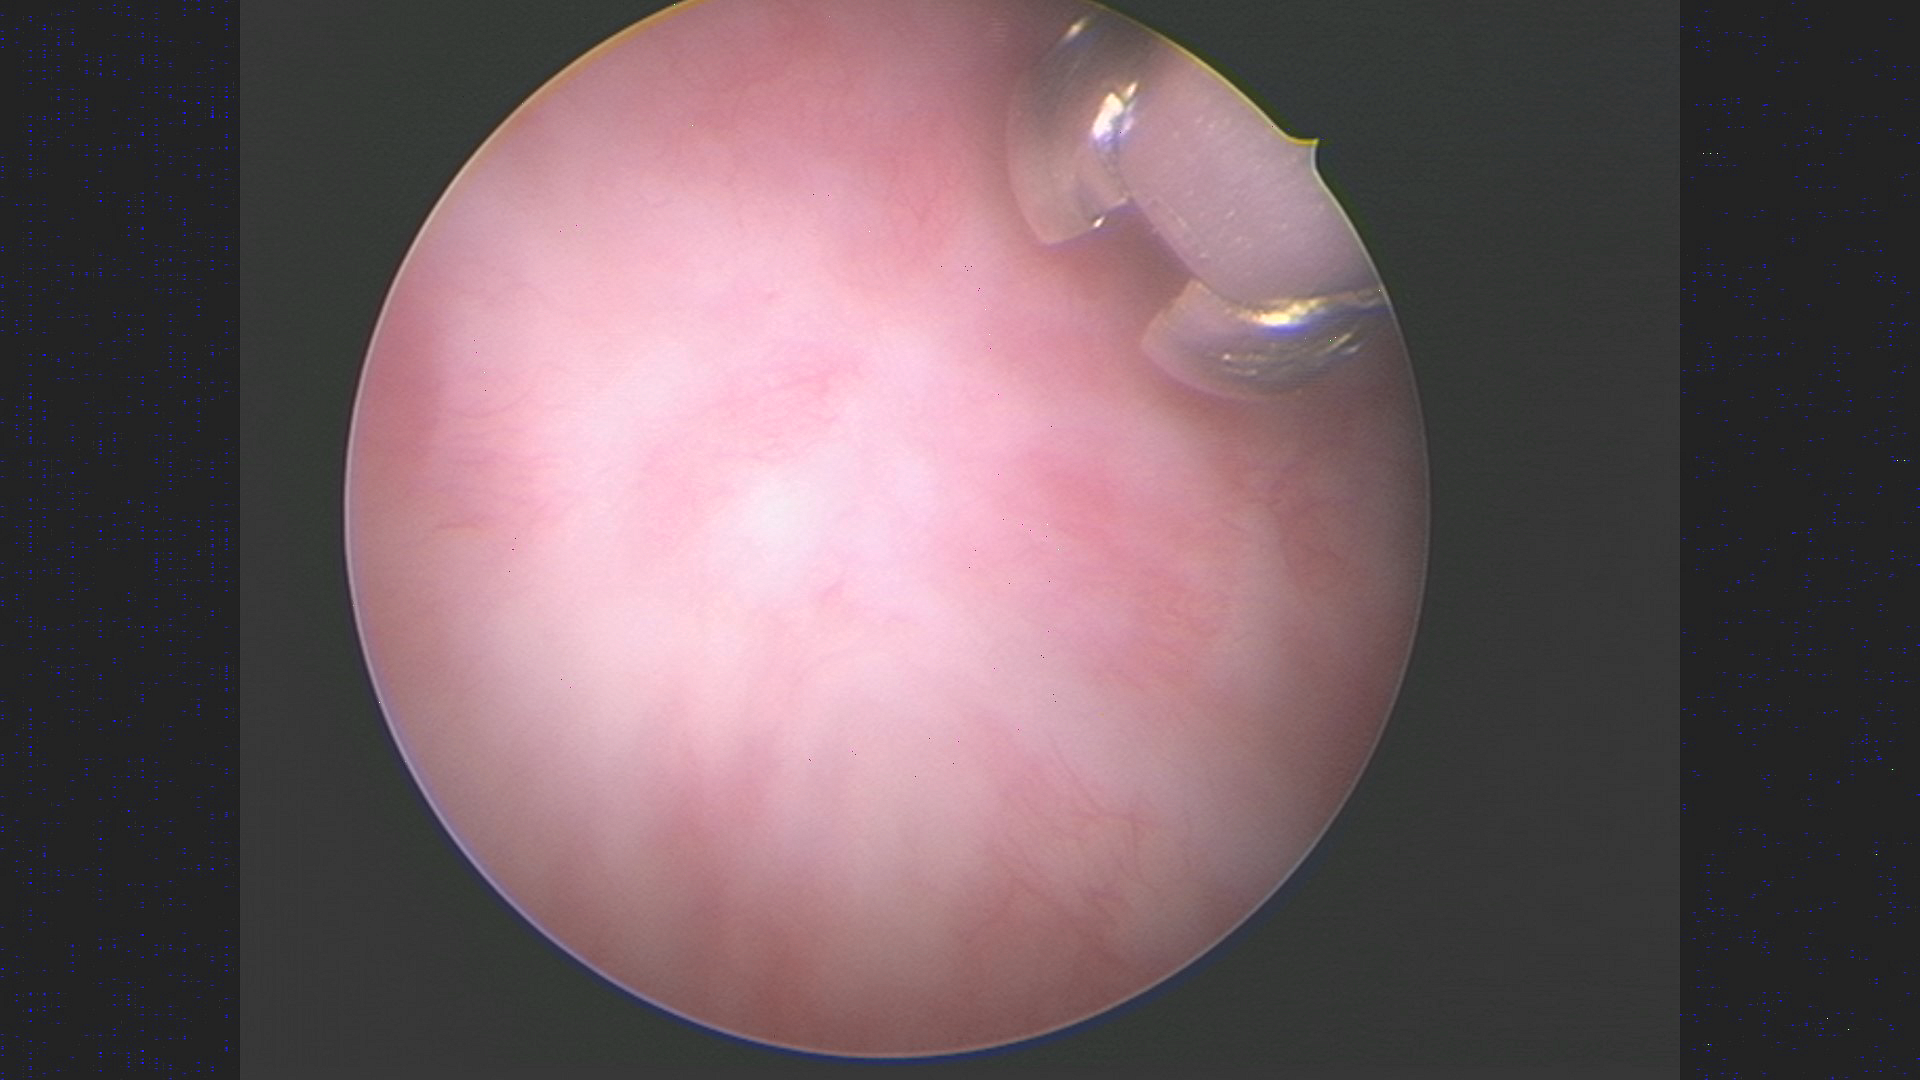
Modality: WLC
Class: Non-malignant
Subclass: BenignNOS
Lesion: L3
Morphology: Non-papillary
Bladder cancer association: No